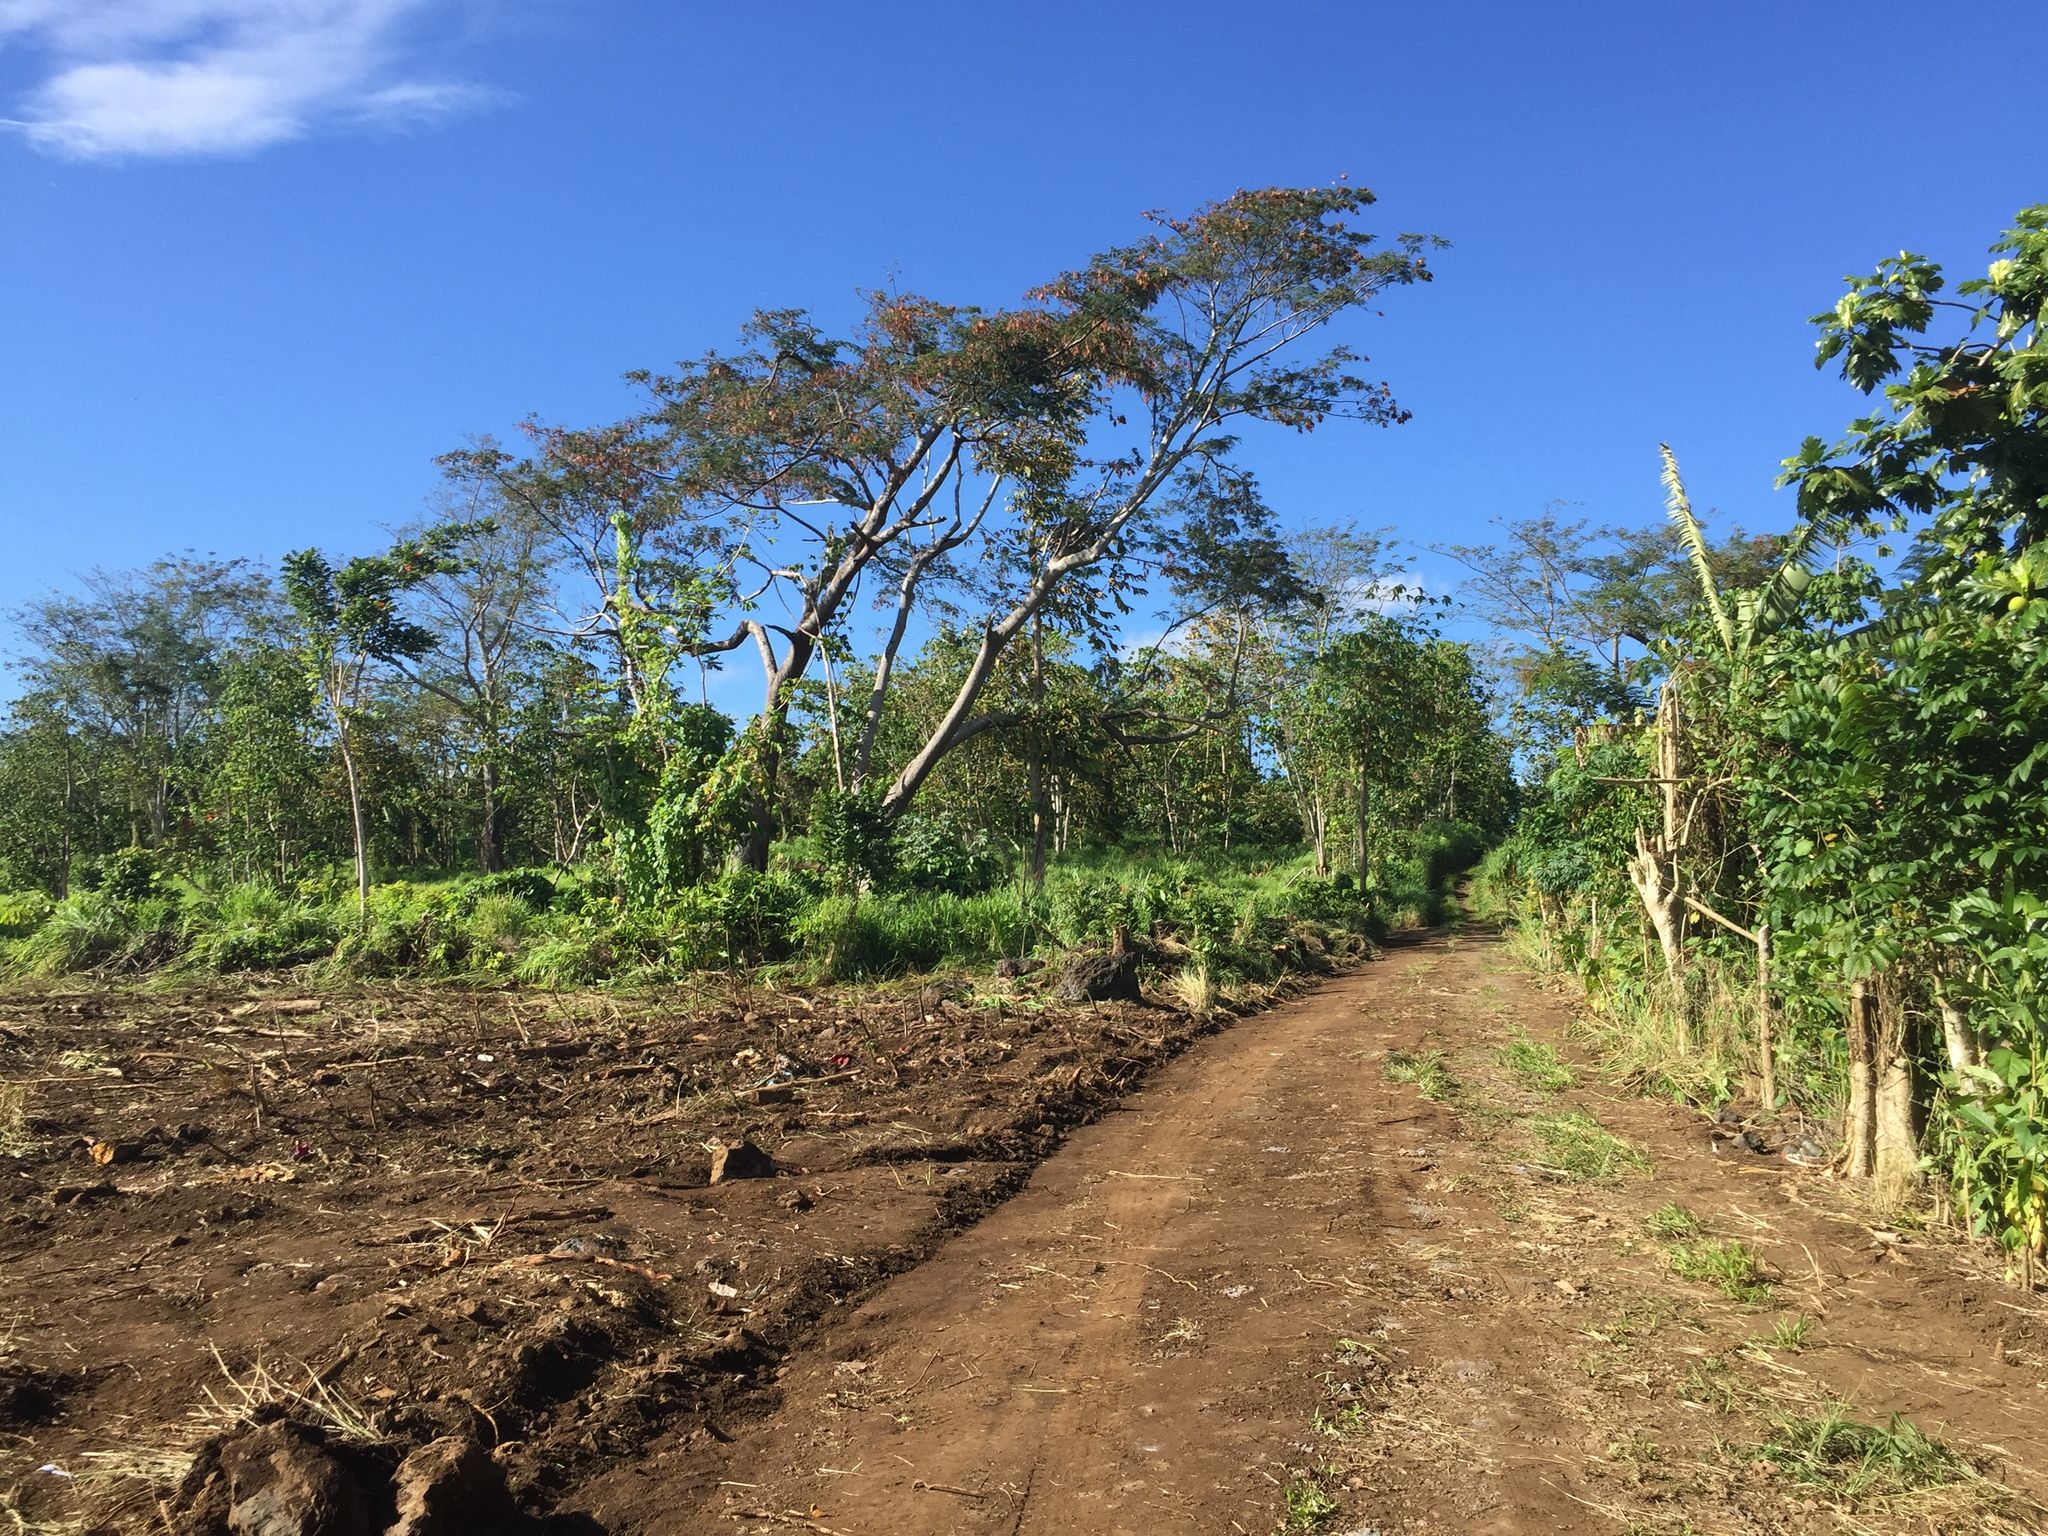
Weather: clear
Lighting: day
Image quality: slightly poor
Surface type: fields
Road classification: track
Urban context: low density rural
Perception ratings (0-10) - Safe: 2.76, Lively: 0.68, Beautiful: 7.14, Boring: 7.18, Depressing: 2.58, Wealthy: 2.91